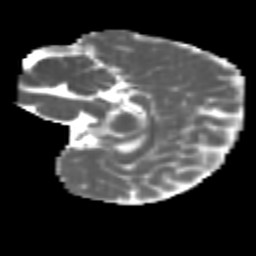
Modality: MD
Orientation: sagittal
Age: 6
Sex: male
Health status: healthy